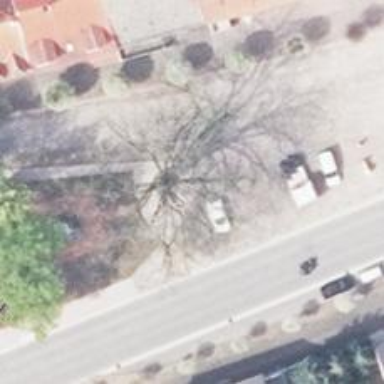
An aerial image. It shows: Natural monument - tree.